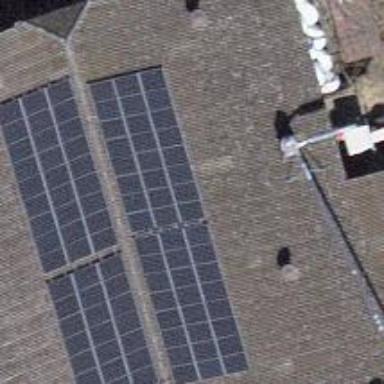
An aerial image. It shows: Solar photovoltaic panel generator.